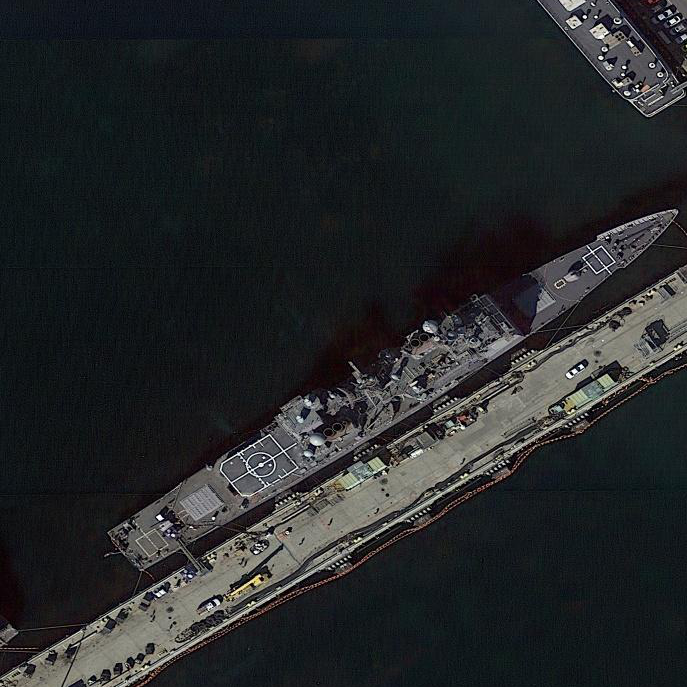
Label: Ticonderoga-class_cruiser